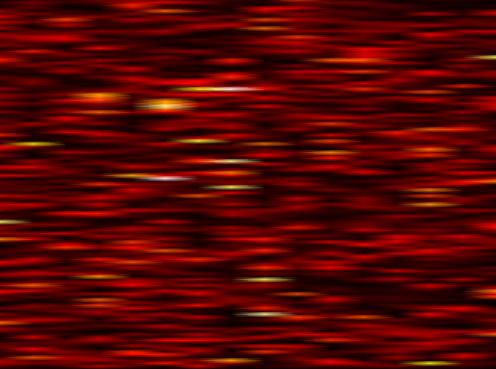
Label: WOLA